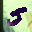
Label: 5